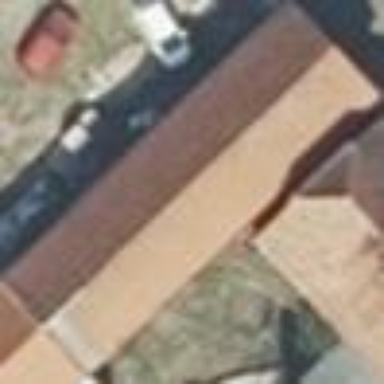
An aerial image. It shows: Picturesque red gabled roof barn with gray walls. The roof is made of red roof tiles.